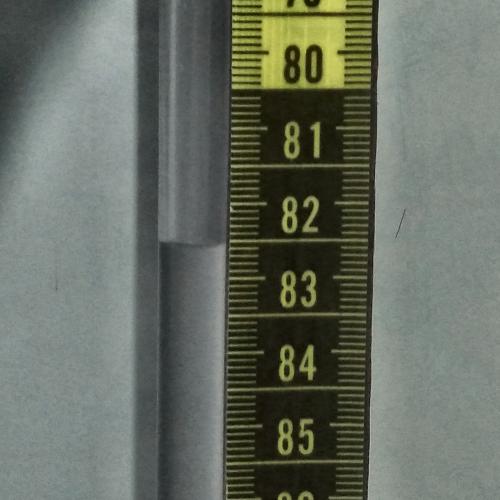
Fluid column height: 82.5 cm